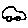
Label: car